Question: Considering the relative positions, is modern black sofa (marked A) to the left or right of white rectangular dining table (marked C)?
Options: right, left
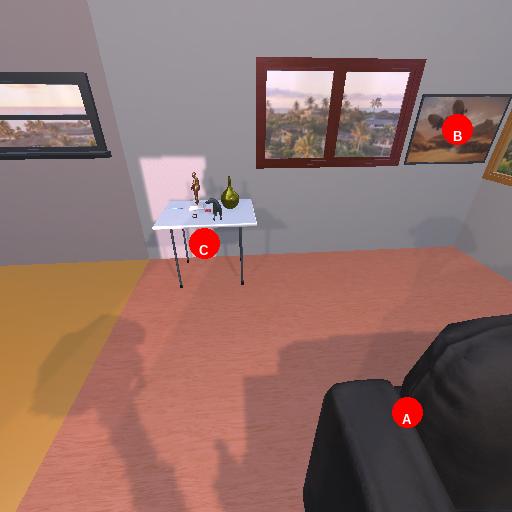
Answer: right